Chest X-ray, AP view. Patient: 17 years old, sex F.
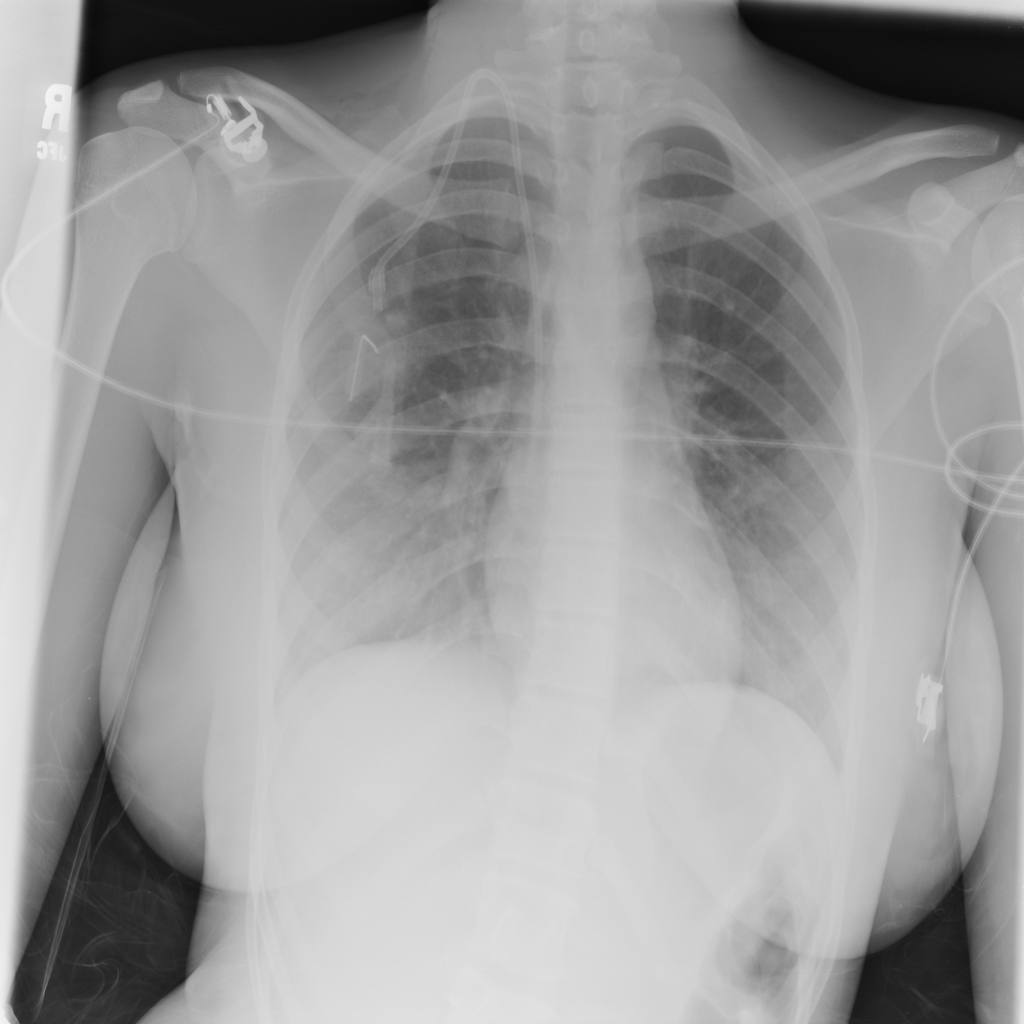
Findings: No Finding